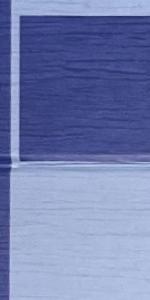
Label: Empty